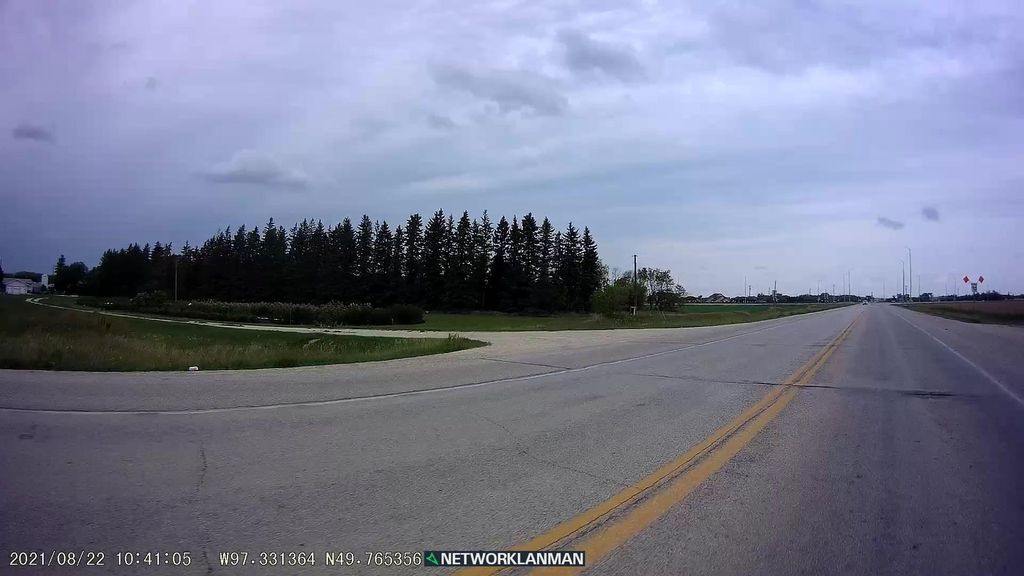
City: winnipeg